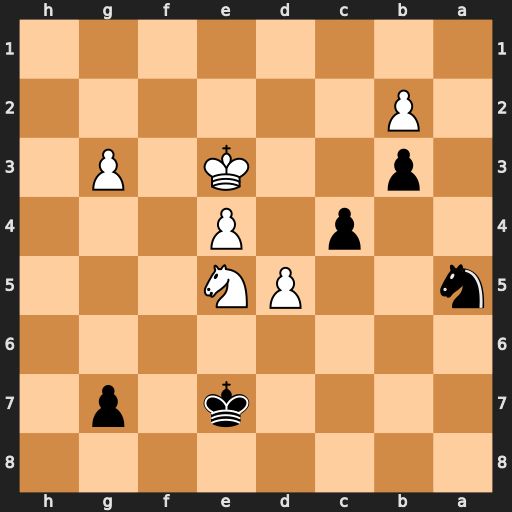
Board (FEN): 8/4k1p1/8/n2PN3/2p1P3/1p2K1P1/1P6/8
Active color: b
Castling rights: -
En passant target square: -
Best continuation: c3 Nd3 Nc4+ Kd4 cxb2 Nxb2 Nxb2